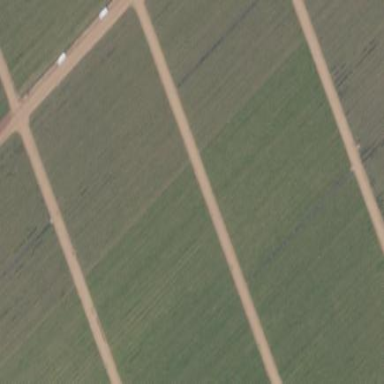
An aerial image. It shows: Farmland used for cultivating lettuce.